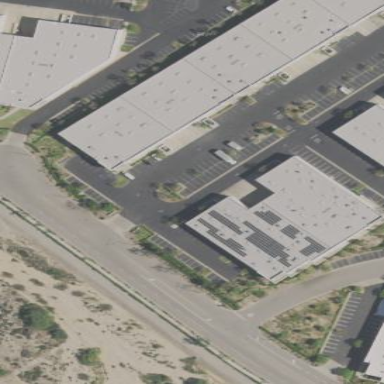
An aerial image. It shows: Warehouse.